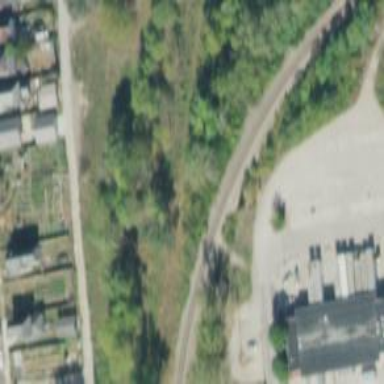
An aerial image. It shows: Railway tracks on embankment.